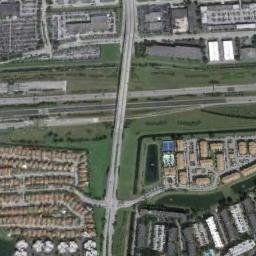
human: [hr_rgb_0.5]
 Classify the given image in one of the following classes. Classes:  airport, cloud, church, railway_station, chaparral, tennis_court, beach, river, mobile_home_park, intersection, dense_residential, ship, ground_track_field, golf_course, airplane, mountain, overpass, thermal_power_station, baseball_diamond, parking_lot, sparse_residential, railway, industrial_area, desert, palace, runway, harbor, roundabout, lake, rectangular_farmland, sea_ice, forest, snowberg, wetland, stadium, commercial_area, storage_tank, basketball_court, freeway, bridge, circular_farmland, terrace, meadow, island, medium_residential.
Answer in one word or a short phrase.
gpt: overpass